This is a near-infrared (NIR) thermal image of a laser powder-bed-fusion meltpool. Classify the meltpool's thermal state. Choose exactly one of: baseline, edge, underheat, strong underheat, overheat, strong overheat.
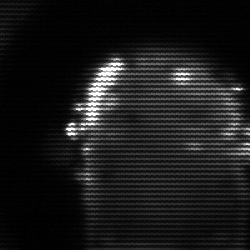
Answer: baseline